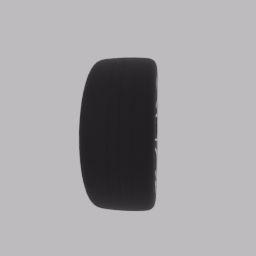
Label: mechanical